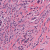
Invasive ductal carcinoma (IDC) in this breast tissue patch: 0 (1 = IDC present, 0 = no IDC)